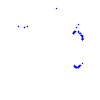
Particle: proton